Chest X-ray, PA view. Patient: 76 years old, sex F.
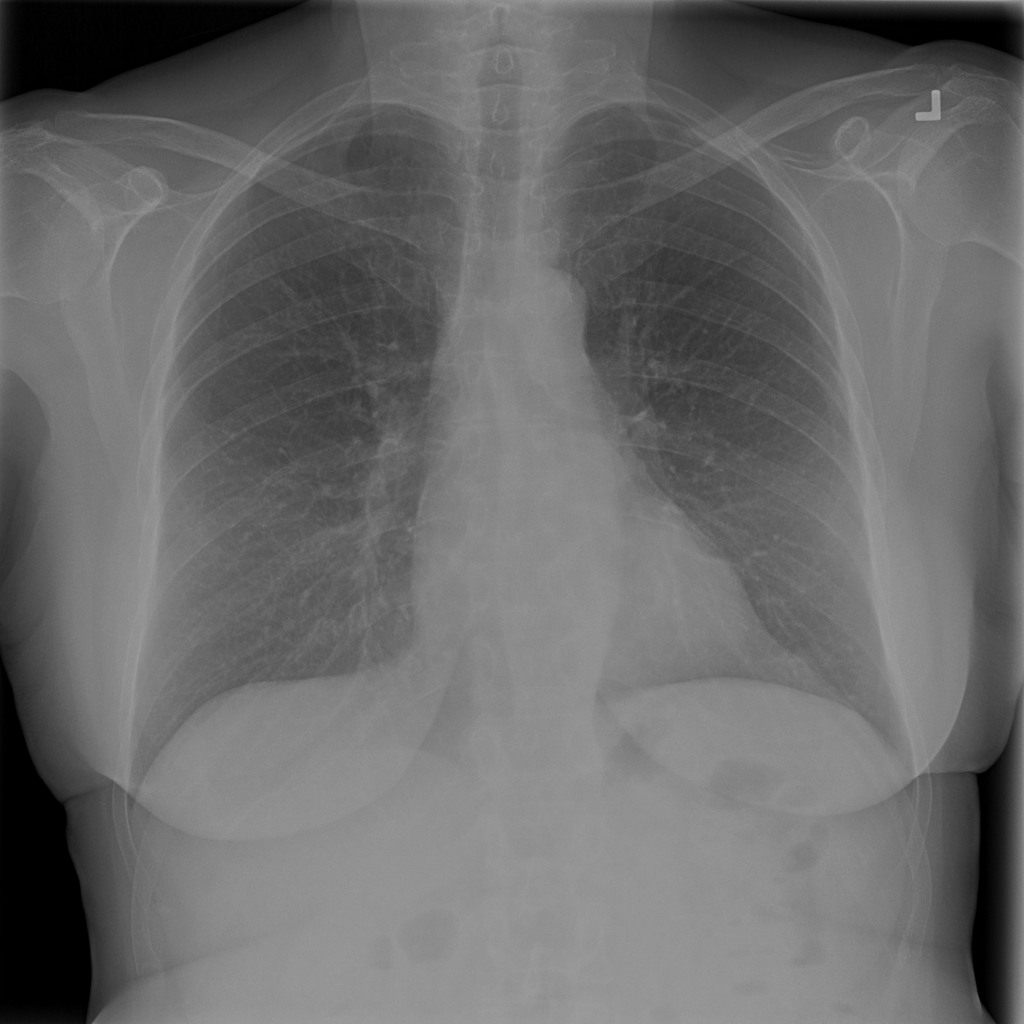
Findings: No Finding